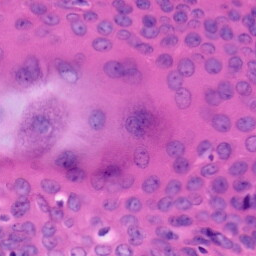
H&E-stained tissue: Skin